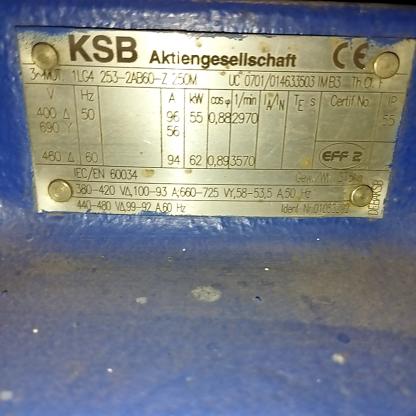
Klasa: tabliczka-znamionowa